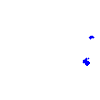
Particle: electron